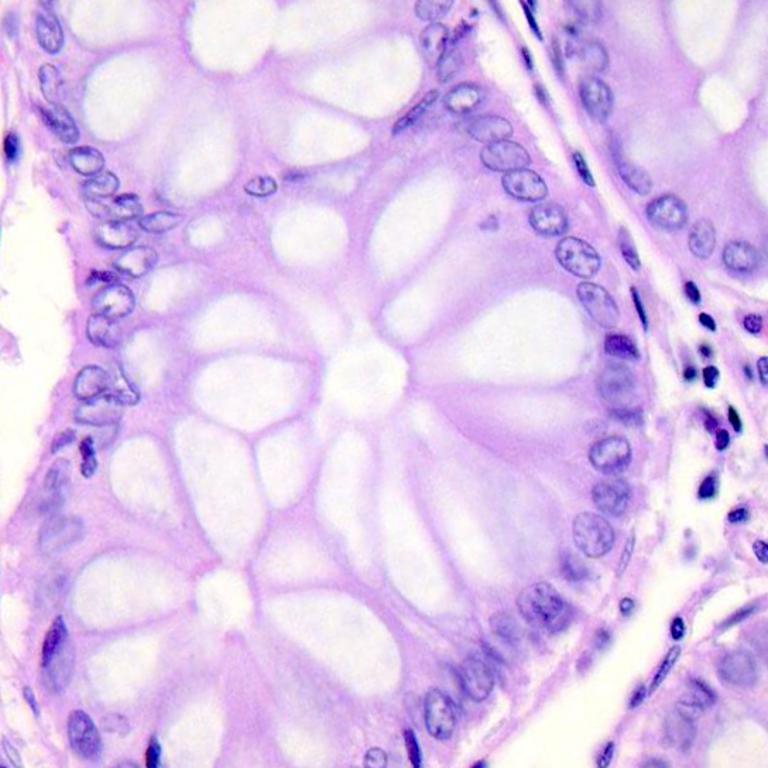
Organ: colon
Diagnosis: benign